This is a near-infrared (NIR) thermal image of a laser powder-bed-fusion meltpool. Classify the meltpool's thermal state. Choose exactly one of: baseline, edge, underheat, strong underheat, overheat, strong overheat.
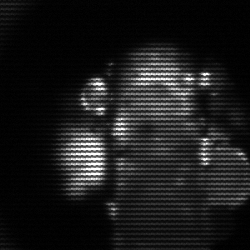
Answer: strong underheat